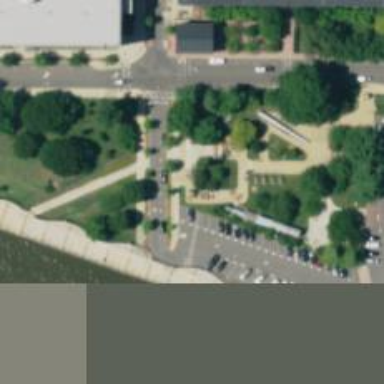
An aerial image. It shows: Propeller memorial with historic significance.